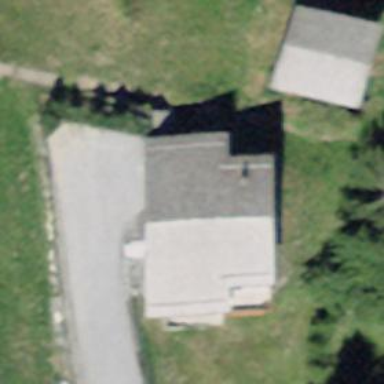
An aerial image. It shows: Building with tiled roof.